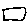
Label: square